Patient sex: M
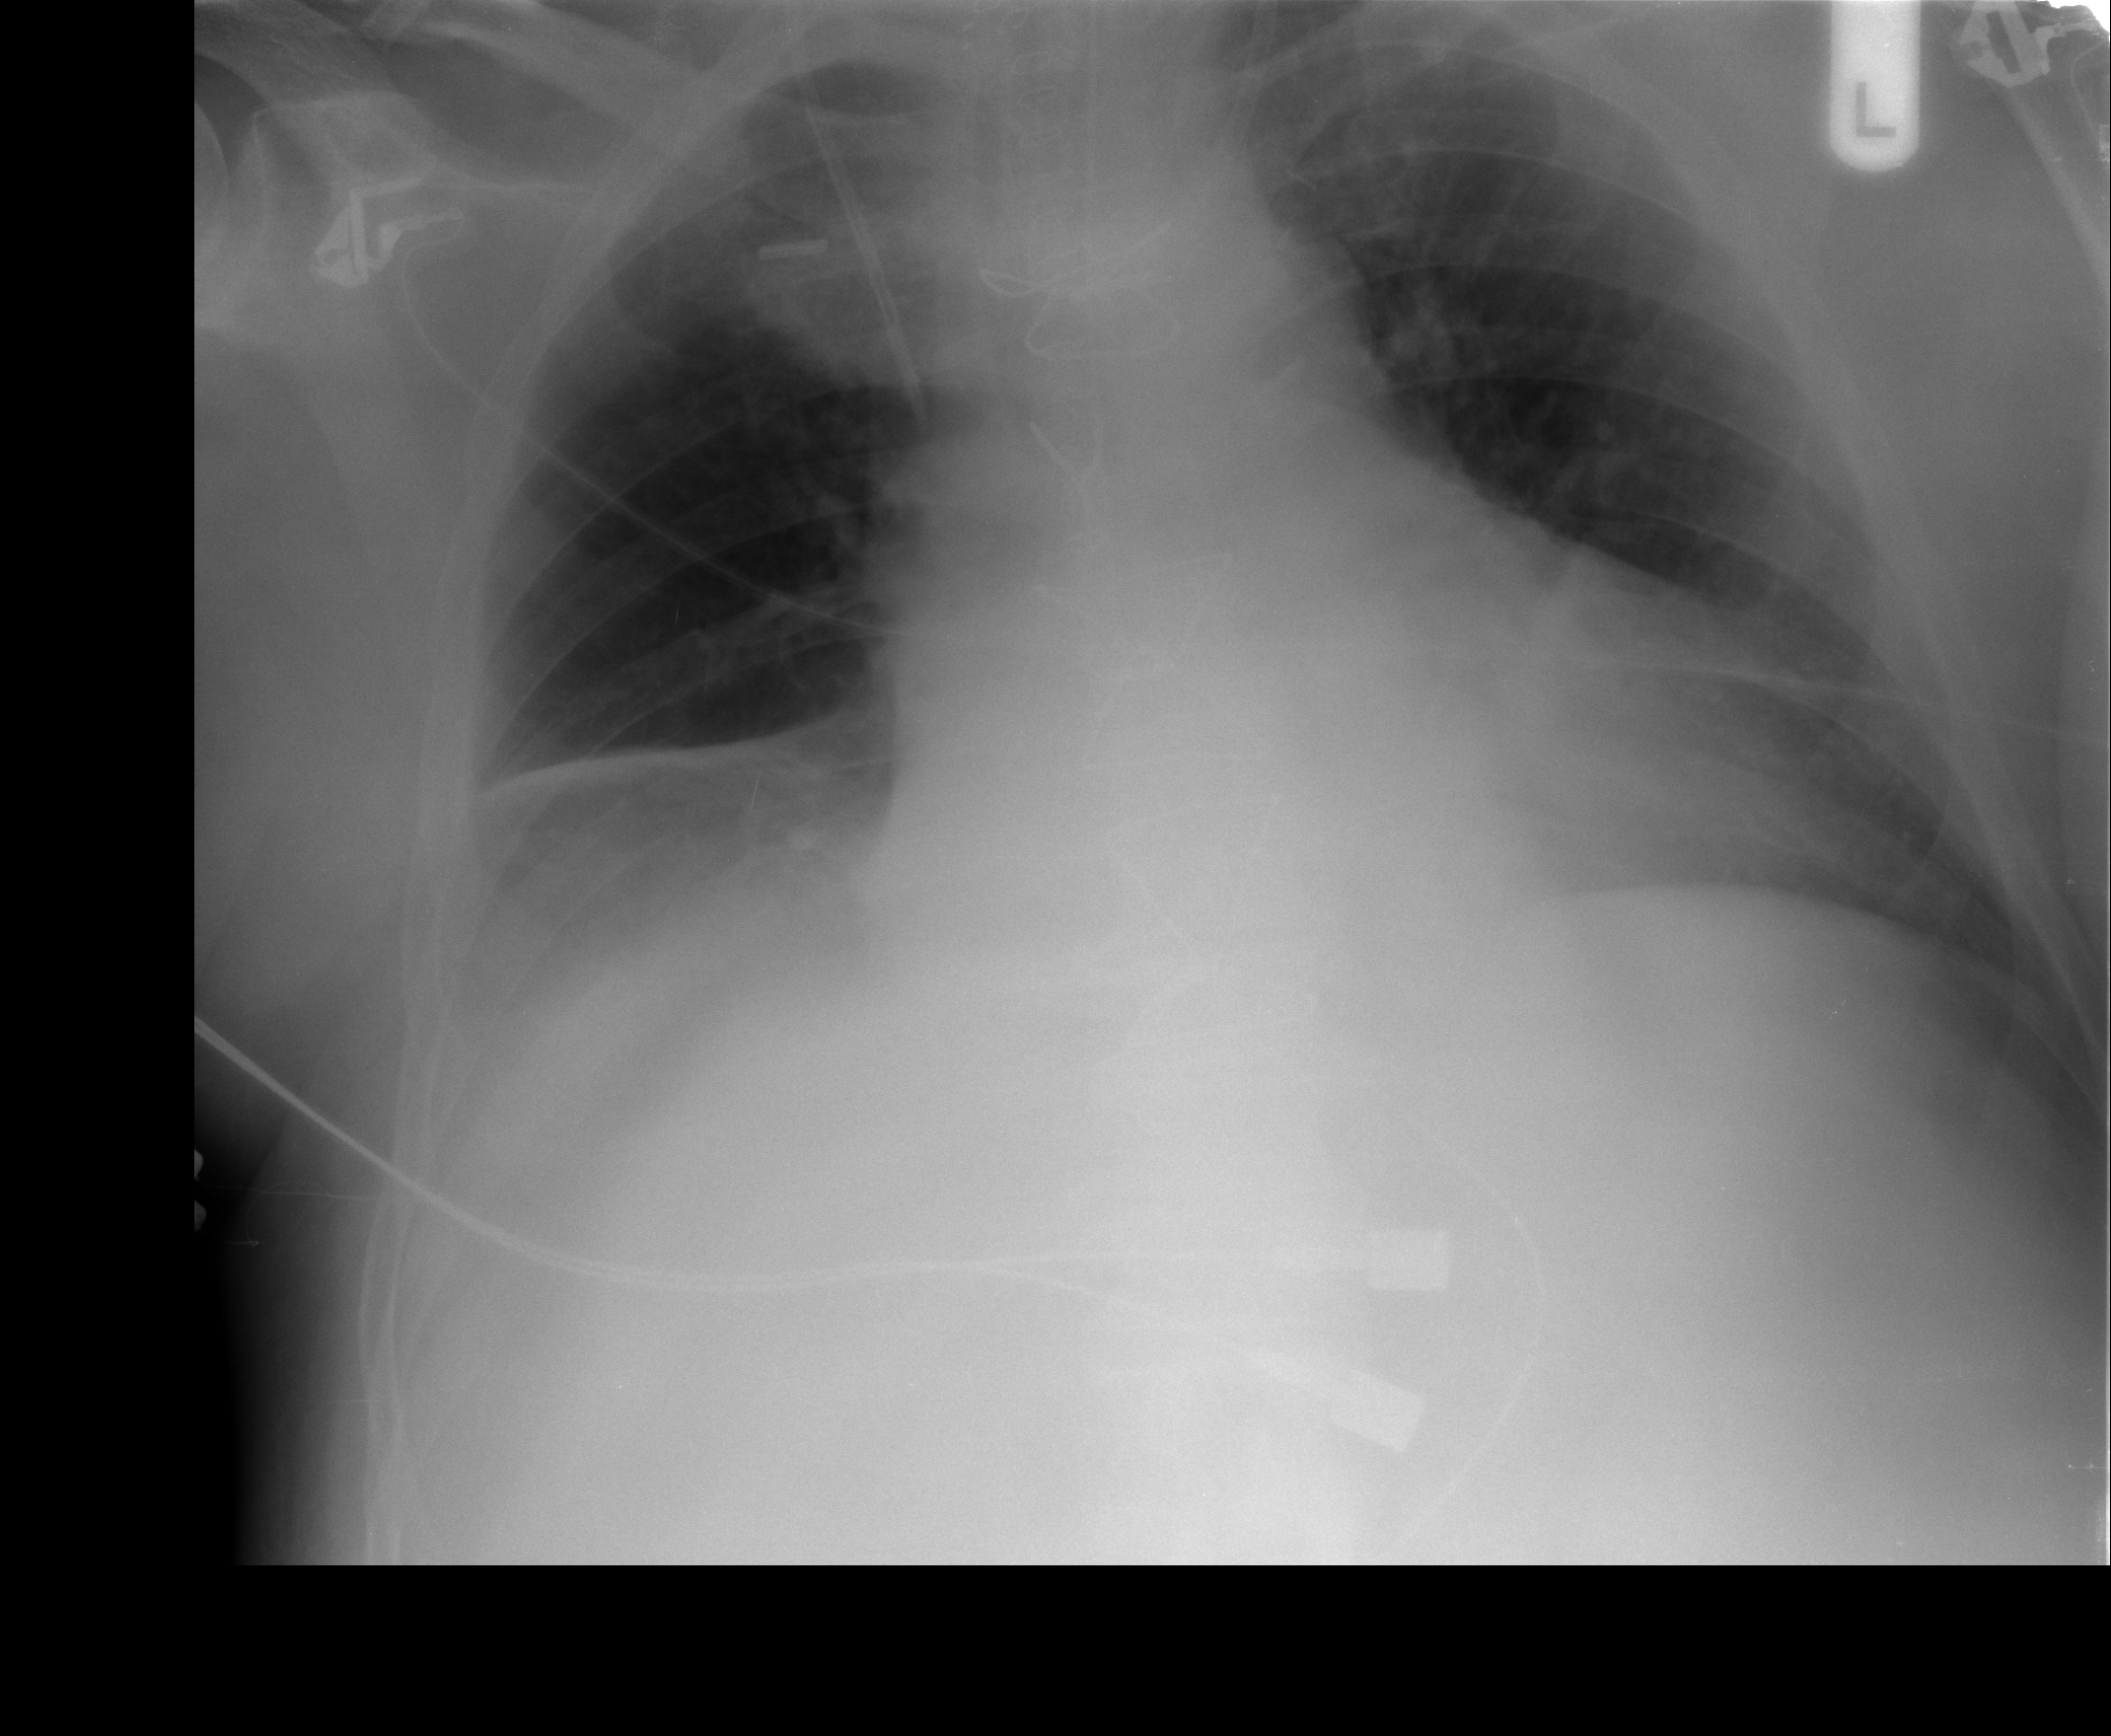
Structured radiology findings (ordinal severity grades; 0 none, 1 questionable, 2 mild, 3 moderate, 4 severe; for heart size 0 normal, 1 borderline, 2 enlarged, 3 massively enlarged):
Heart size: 2
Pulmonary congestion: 1
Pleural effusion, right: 2
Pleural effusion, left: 1
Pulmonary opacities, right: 0
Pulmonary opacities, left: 0
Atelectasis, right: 2
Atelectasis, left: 2